Question: I need some help. I have this sample:

which is a piece of plastic with some nanoparticles inside (you can see the small black dots). Can someone help me figure out a quick and dirty algorithm where I can find the particles and color them in another color.
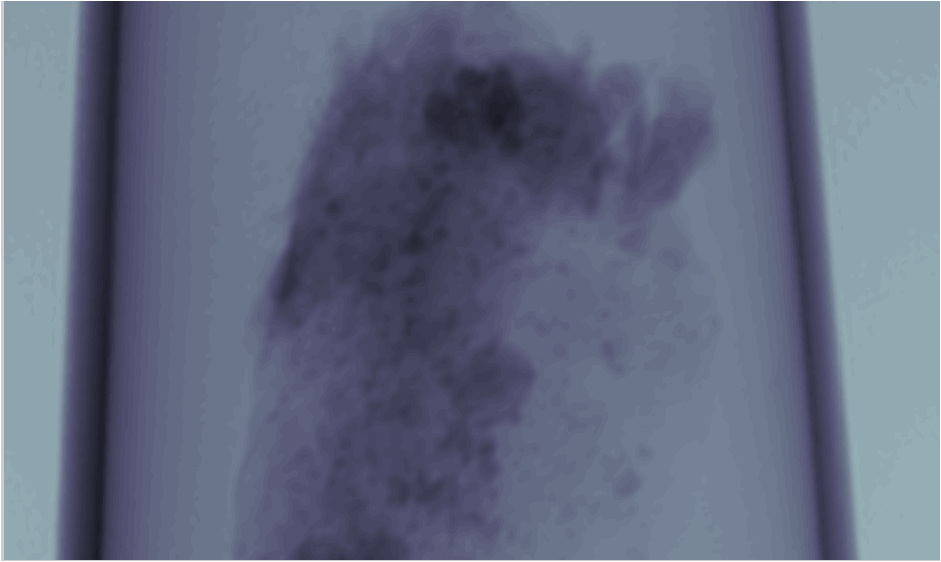
Answer: Quick and dirty... OK :)
1. [optional] blur it even more
2. find local minimums which: are <= any neighbour in some radius (the radius should be close to expected radius of a particle) 2.2. are <= (average-threshold), this threshold is for filtering out false detections due to noise